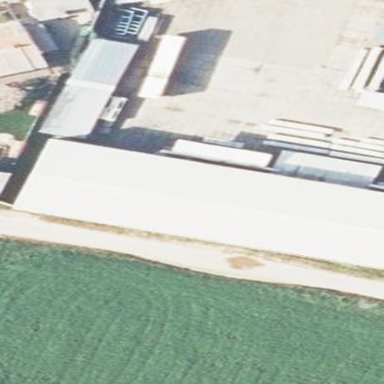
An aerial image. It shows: Industrial building.